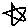
Label: star